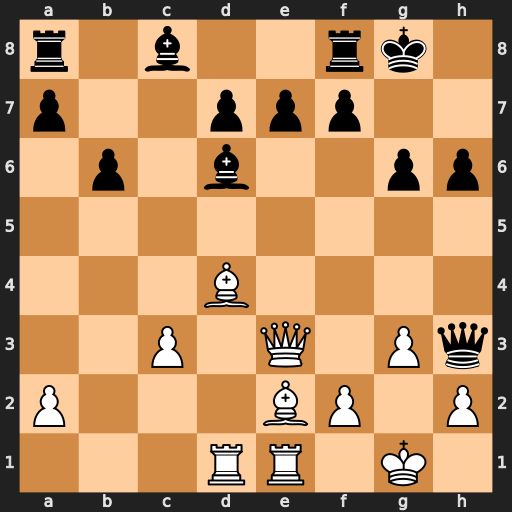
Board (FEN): r1b2rk1/p2ppp2/1p1b2pp/8/3B4/2P1Q1Pq/P3BP1P/3RR1K1
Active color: w
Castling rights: -
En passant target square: -
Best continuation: Qe4 Rb8 Bg4 Bb7 Bxh3 Bxe4 Rxe4